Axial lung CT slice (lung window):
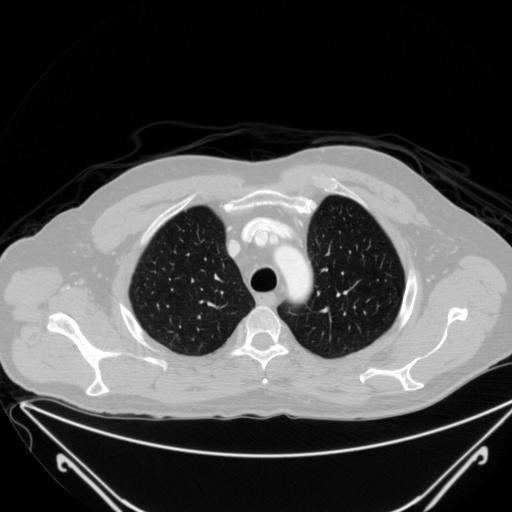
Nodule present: no